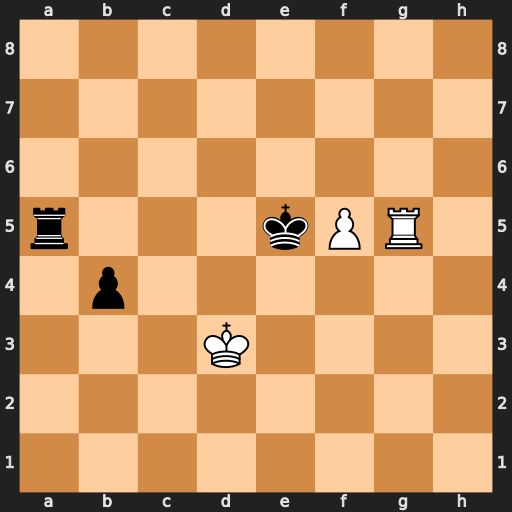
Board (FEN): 8/8/8/r3kPR1/1p6/3K4/8/8
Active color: w
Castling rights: -
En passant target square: -
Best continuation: f6+ Kxf6 Rxa5